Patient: sex F, age 29
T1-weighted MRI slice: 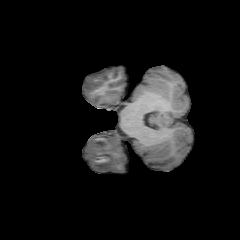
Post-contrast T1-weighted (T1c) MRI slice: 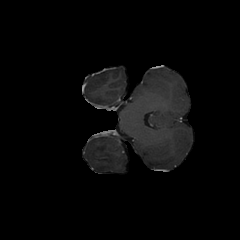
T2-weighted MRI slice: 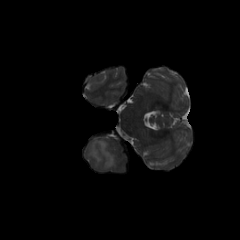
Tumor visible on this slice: yes
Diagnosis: Astrocytoma, IDH-mutant
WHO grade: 2